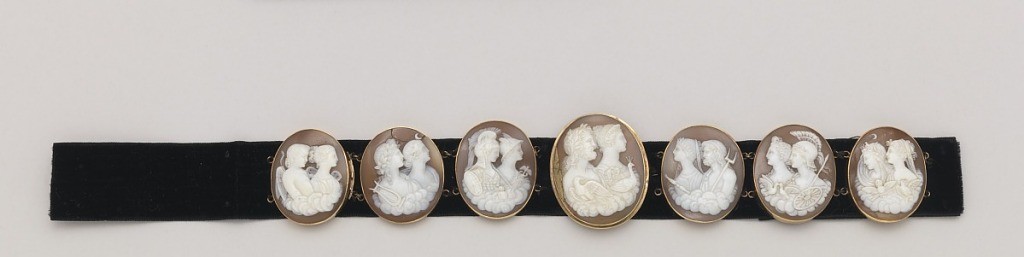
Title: Cameo brooch and bracelet
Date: early 19th century
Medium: Carved shells, gold, cut velvet
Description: One oval cameo (a) set as brooch. Six smaller oval cameos (b-g) with small connecting chains (one has slot for clasp). All seven with design of pairs of gods and goddesses with attributes; all mounted in gold. Ovals are sewn to a black velvet ribbon, brooch in center, flanked by three ovals from bracelet on either side.